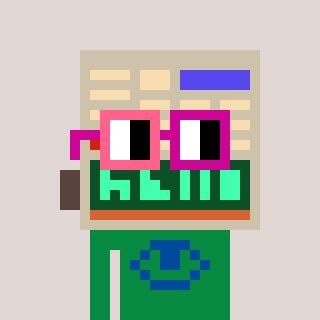
a pixel art character with square pink and red glasses, a calculator-shaped head and a green-colored body on a warm background